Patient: sex F, age 51
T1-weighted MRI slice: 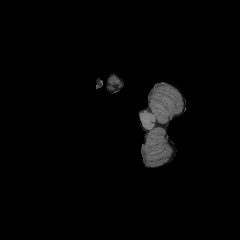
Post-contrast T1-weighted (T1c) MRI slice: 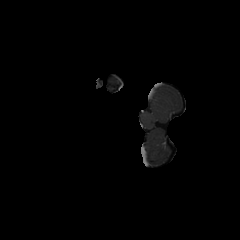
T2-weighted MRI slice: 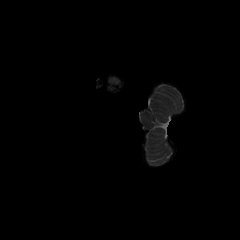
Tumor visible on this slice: no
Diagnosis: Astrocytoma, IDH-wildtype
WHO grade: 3